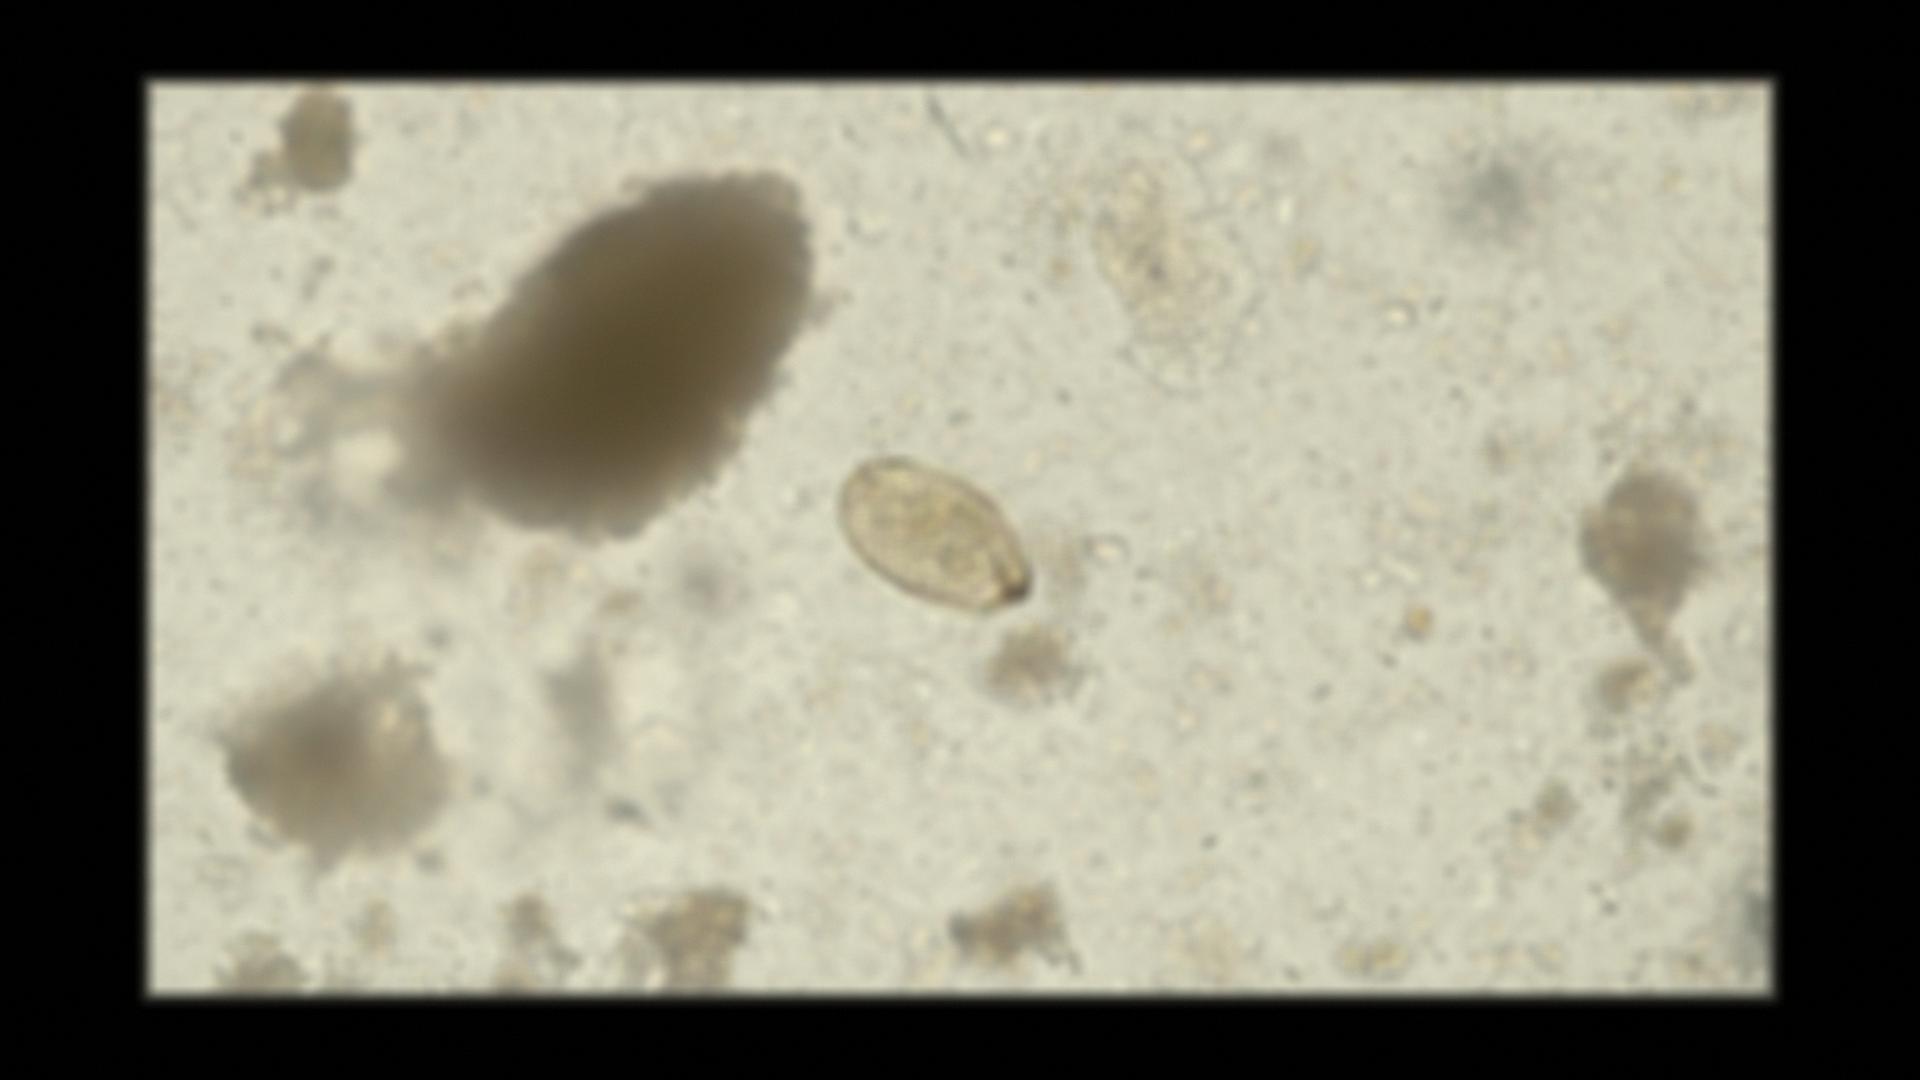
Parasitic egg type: Paragonimus spp